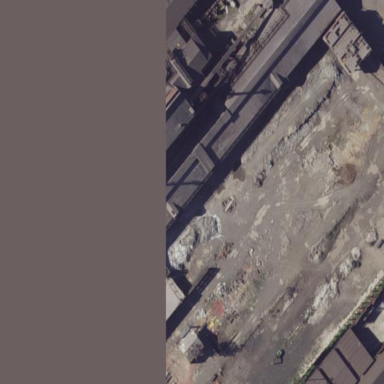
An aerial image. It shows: Industrial building.